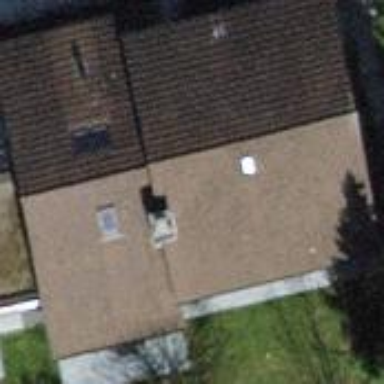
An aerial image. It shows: Building with tile roof.